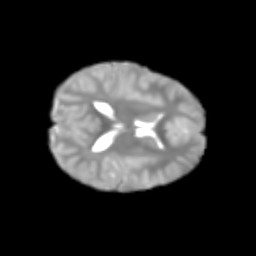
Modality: T2w
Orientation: axial
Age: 6
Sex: female
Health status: healthy